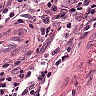
Metastatic tissue present: yes